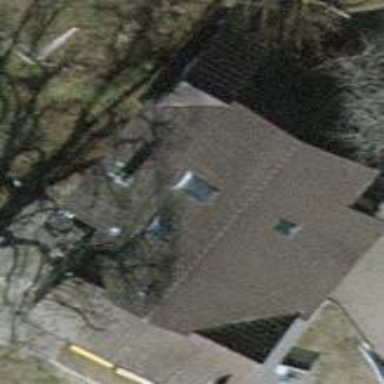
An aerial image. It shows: Building with tile roof.